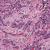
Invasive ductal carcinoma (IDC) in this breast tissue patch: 1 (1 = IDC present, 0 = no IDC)